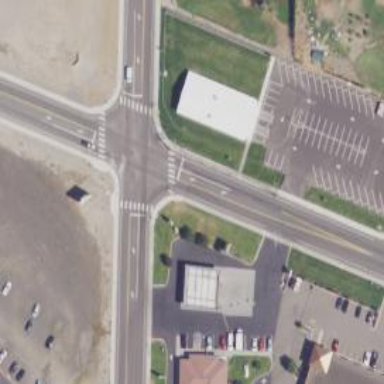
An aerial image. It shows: Marked road crossing.